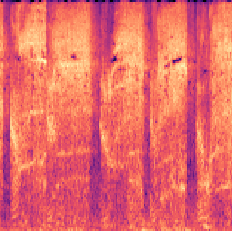
Sound class: Pig